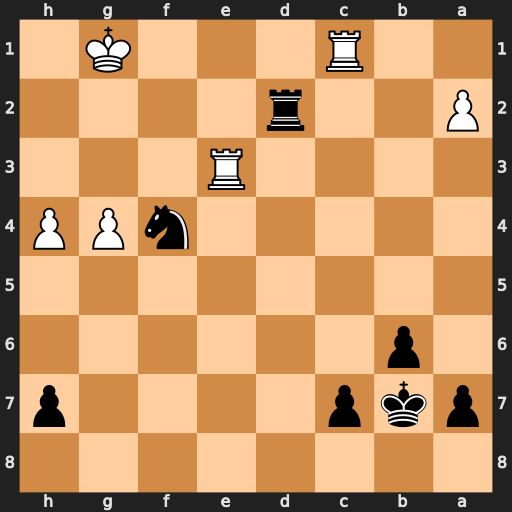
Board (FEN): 8/pkp4p/1p6/8/5nPP/4R3/P2r4/2R3K1
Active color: b
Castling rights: -
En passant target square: -
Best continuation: Ne2+ Rxe2 Rxe2